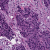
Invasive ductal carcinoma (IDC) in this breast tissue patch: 1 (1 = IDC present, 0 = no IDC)